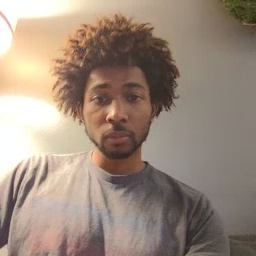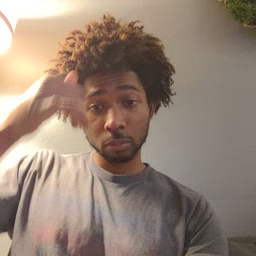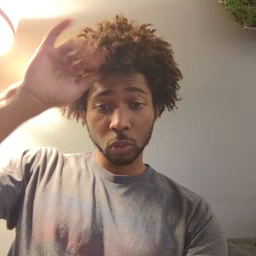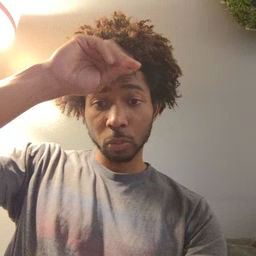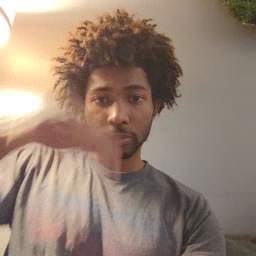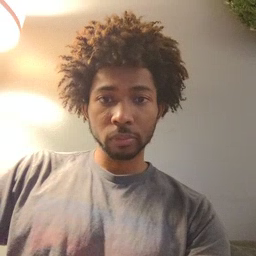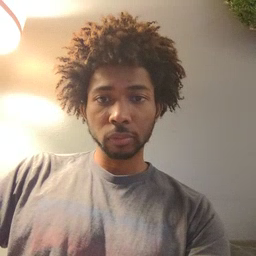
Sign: cowboy